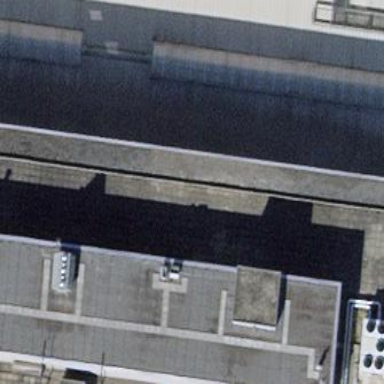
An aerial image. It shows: Service building.